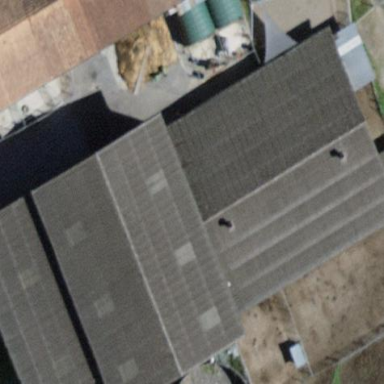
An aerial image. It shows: Farm auxiliary building.